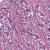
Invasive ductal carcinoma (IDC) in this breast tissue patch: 1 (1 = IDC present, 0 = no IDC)